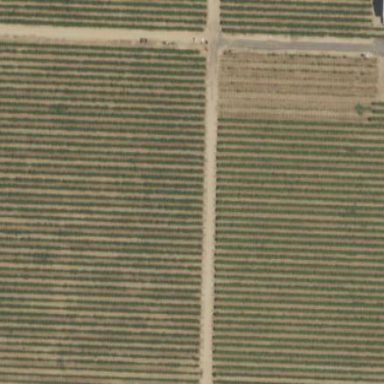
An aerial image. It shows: Vineyard with open space properties.